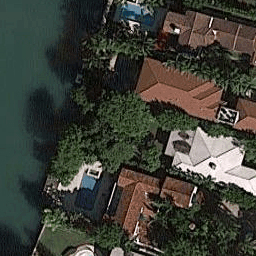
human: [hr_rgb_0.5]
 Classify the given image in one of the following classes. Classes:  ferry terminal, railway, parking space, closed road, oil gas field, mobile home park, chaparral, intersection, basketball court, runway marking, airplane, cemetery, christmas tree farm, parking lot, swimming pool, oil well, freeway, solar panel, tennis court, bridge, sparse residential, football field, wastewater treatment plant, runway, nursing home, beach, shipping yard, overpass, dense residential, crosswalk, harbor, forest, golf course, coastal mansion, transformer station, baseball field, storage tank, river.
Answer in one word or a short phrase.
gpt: coastal mansion